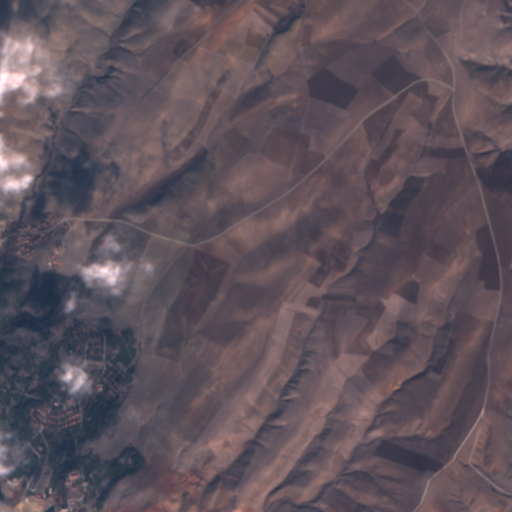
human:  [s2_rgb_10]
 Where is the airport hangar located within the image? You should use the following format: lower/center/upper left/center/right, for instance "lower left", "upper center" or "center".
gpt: The airport hangar is located in the lower left of the image.
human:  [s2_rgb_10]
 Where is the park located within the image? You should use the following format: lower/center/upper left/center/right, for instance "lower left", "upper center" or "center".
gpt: The park is located in the center left of the image.
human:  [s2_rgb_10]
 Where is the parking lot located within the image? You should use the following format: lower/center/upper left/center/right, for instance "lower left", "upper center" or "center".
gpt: There is no parking lot in the image.